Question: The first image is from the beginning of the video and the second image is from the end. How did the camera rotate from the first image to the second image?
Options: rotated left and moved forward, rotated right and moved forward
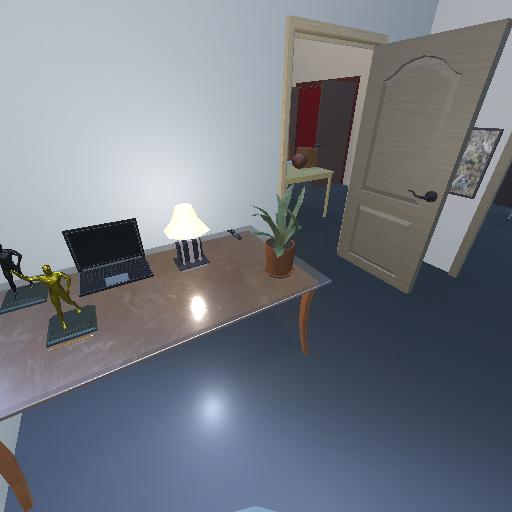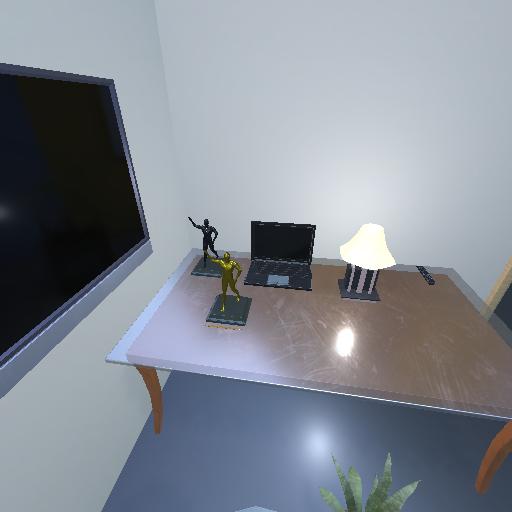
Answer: rotated left and moved forward